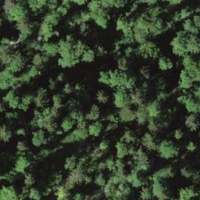
EUNIS habitat code: 44
Species observed at this site:
Lathyrus vernus
Corylus avellana
Campanula trachelium
Vincetoxicum hirundinaria
Leucanthemum vulgare
Melittis melissophyllum